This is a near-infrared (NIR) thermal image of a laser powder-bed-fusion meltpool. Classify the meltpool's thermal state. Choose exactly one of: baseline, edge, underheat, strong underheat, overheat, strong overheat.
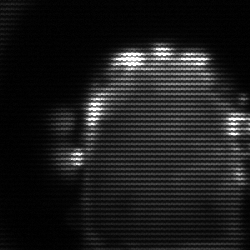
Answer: baseline